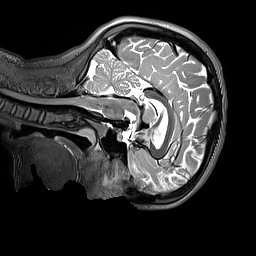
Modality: T2w
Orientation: sagittal
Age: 11
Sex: female
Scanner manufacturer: siemens
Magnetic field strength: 3 T
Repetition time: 3.2 s
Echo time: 0.408 s